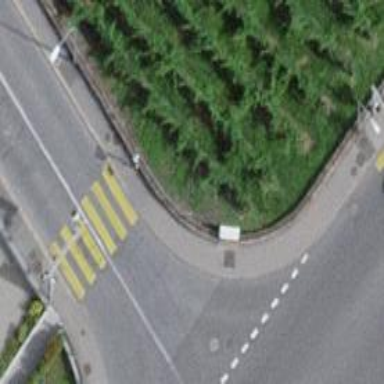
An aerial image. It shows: Street cabinet for traffic control. This utility cabinet is linked to the traffic signals.